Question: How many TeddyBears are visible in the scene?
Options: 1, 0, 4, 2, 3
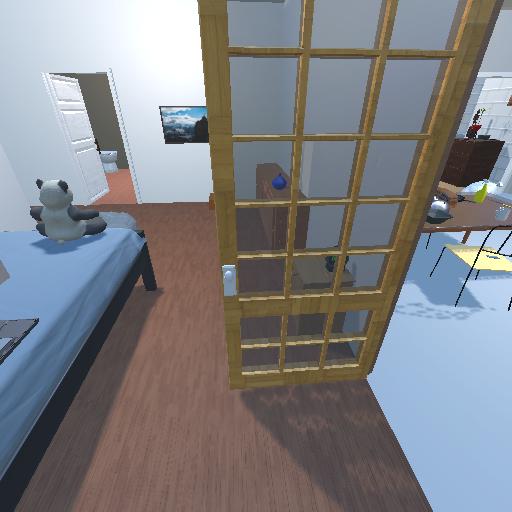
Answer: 1